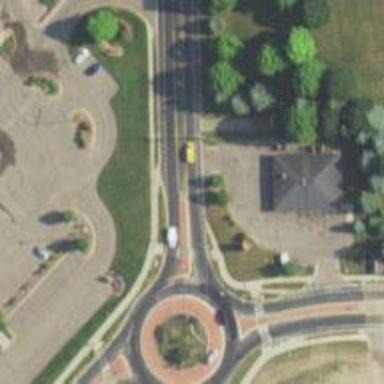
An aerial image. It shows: Marked crossing on footway.